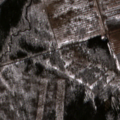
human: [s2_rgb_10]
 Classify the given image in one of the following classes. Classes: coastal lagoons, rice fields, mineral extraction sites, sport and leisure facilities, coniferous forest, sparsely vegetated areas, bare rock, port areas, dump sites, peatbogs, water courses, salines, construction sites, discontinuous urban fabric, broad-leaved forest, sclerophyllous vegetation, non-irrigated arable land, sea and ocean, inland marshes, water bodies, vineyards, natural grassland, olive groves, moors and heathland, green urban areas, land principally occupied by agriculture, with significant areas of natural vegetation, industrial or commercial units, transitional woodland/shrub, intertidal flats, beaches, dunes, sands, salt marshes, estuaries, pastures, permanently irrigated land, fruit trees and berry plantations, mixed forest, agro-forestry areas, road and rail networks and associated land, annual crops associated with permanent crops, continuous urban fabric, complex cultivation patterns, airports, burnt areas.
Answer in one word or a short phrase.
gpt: broad-leaved forest, coniferous forest, mixed forest, transitional woodland/shrub, inland marshes